八年级 · 组合几何学
如图, 在 $\triangle A B C$ 中, $\angle B A C=90^{\circ}, \angle A C B=30^{\circ}, B C=8$, 以 $B C$ 为边, 在 $\triangle A B C$ 外作等边 $\triangle B C D$,点 $E$ 为 $B C$ 中点, 连接 $A E$ 并延长交 $C D$ 于点 $F$.

(1)求证: 四边形 $A B D F$ 是平行四边形;

(2)如图 2, 将图 1 中的 $A B C D$ 折叠, 使点 $D$ 和点 $A$ 重合, 折痕为 $G H$, 求 $C G$ 的长.
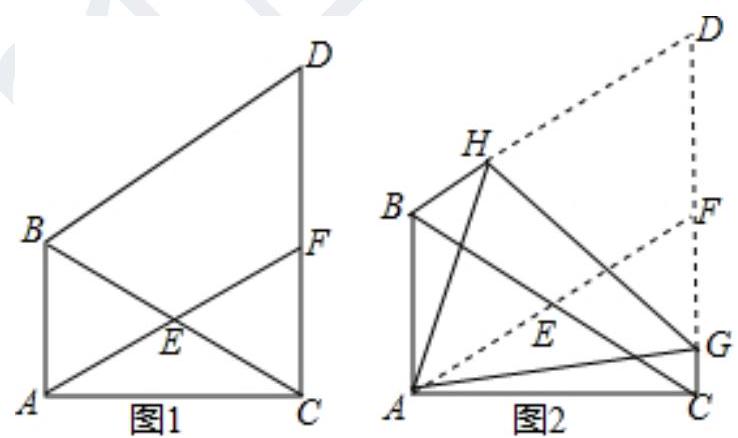
答案: (1)证明: $\because \angle B A C=90^{\circ}$, 点 $E$ 为 $B C$ 中点,

$\therefore A E=\frac{1}{2} B C=B E$,

$\because \angle A C B=30^{\circ}$,
$\therefore \angle A B C=60^{\circ}$,

$\therefore \triangle A B E$ 是等边三角形,

$\therefore \angle A E B=60^{\circ}$,

$\because \triangle B C D$ 是等边三角形,

$\therefore \angle D B C=\angle B C D=60^{\circ}$,

$\therefore \angle A C D=\angle A C B+\angle B C D=30^{\circ}+60^{\circ}=90^{\circ}$,

$\because \angle D B C=\angle A E B=60^{\circ}, \angle B A C=\angle A C D=90^{\circ}$,

$\therefore A B / / C D, B D / / A F$,

$\therefore$ 四边形 $A B D F$ 是平行四边形;

(2)解: $\because \angle B A C=90^{\circ}, \angle A C B=30^{\circ}, B C=8$,

$\therefore A B=4, A C=\sqrt{B C^{2}-A B^{2}}=\sqrt{8^{2}-4^{2}}=4 \sqrt{3}$,

$\because \triangle B C D$ 是等边三角形,

$\therefore C D=B C=8$,

设 $C G=x ，$ 则 $D G=8-x$,

在Rt $\triangle A C G$ 中, $A G^{2}=A C^{2}+C G^{2}$,

即: $(8-x)^{2}=x^{2}+(4 \sqrt{3})^{2}$,

解得: $x=1$,

$\therefore C G=1$.